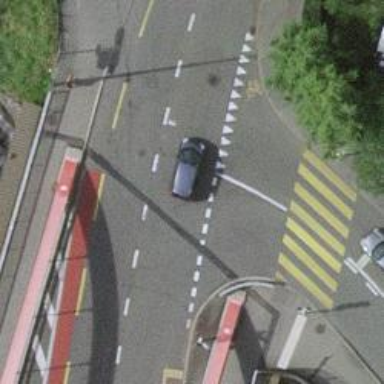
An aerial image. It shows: Road with traffic signals.